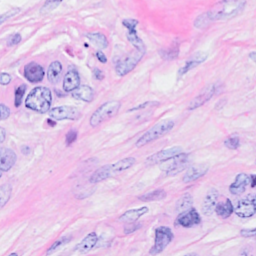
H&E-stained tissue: Breast